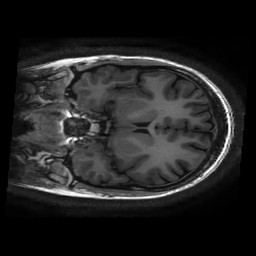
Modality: T1w
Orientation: coronal
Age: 24
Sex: female
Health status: healthy
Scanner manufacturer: ge
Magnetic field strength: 3 T
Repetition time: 0.008232 s
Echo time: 0.003108 s